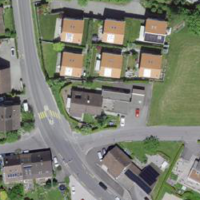
EUNIS habitat code: 55
Species observed at this site:
Lonicera acuminata